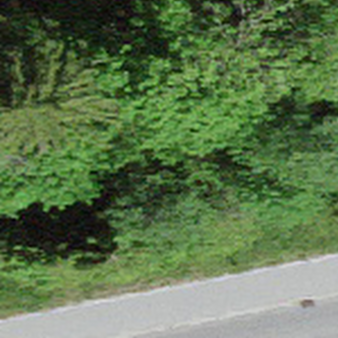
Label: other